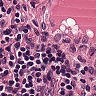
Metastatic tissue present: no